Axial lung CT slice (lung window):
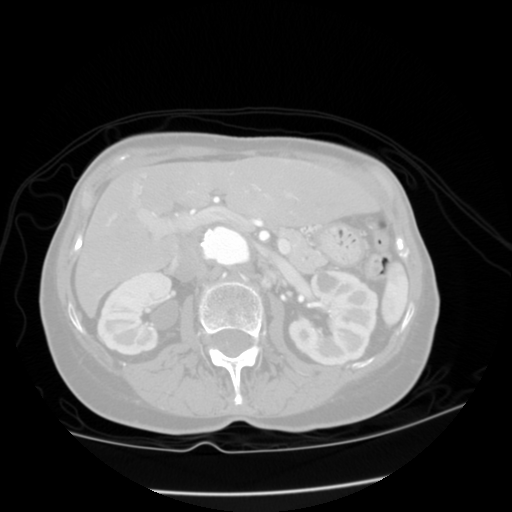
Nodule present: no